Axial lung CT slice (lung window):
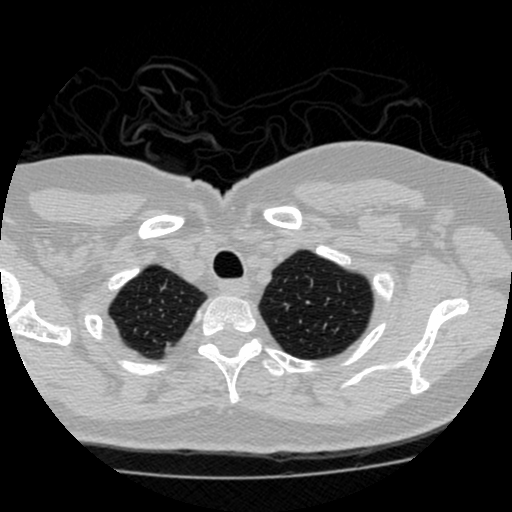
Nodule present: no